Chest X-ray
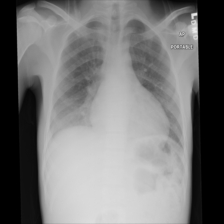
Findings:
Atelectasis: negative
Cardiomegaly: positive
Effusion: negative
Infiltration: negative
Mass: negative
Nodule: negative
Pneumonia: negative
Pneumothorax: negative
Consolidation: negative
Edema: positive
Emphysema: negative
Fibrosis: negative
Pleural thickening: negative
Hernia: negative